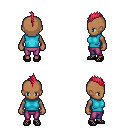
a pixel art fantasy rpg character, female body template, human, dark skin, teal sleeveless shirt, magenta pants, ruby red mohawk hairstyle, ghillies, four views (front, back, left, right), 2x2 character sprite sheet, small pixel art, hard edges, no anti-aliasing